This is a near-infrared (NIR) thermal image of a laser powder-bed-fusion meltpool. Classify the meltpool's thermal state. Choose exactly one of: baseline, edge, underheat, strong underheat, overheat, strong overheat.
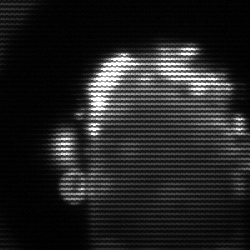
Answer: baseline